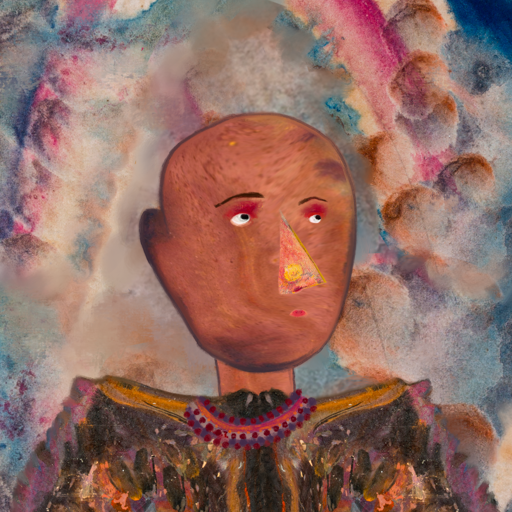
Background: Rupkatha, Head And Neck Side: Mother_And_Son_Mother, Face Side: Irani, Bust: Gypsy_Queen, Hair Side: Blank, Head Accessory: Blank, Second Necklace: Blank, Necklace: Roy_Bahadur, Baby: Blank